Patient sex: M
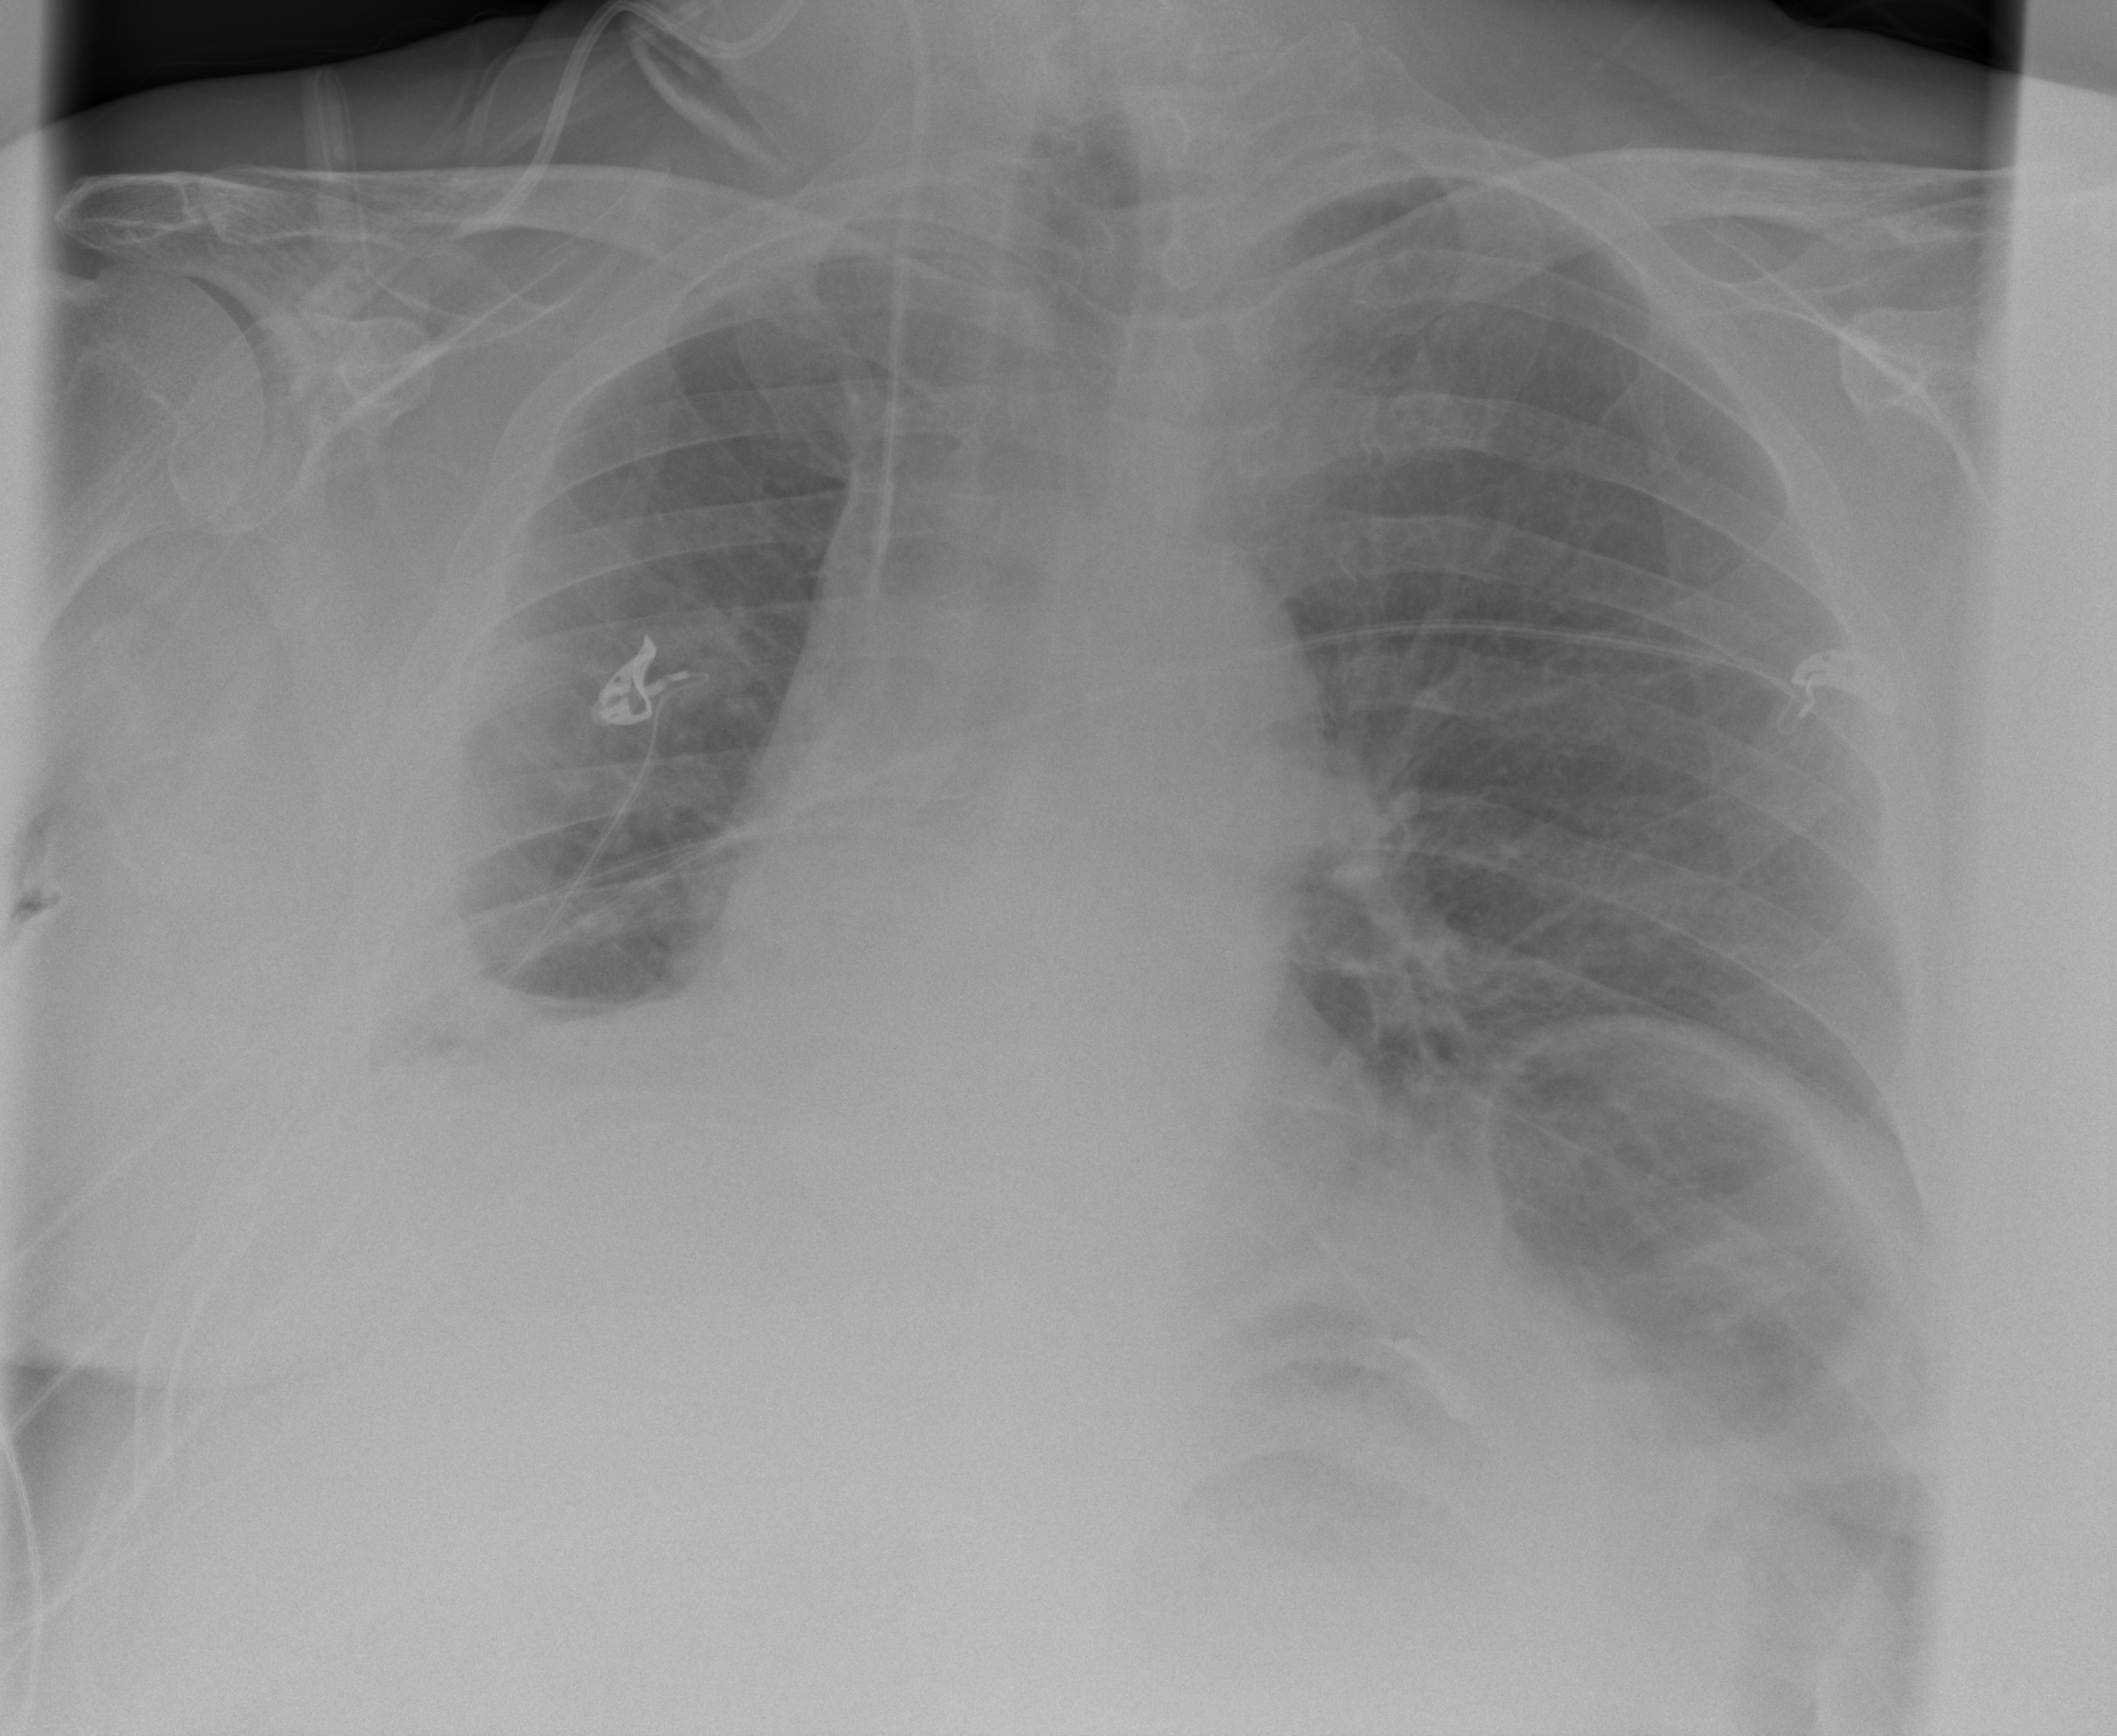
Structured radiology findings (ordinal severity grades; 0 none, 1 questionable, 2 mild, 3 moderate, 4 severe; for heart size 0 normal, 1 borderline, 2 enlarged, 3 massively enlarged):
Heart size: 2
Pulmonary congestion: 0
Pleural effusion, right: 2
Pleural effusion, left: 2
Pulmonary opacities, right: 0
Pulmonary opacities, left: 0
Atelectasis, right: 2
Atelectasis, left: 2